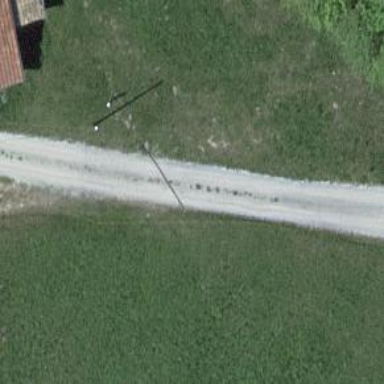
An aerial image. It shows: Gravel track with grade2 tracktype.